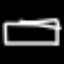
Label: bed